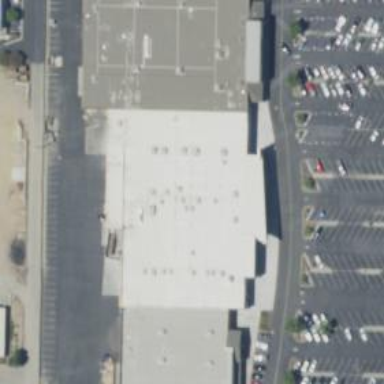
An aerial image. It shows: Retail building that includes cinema.